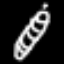
Label: mushroom